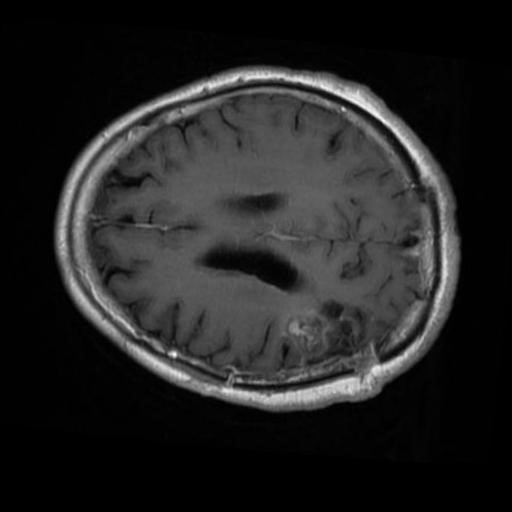
Label: brain_glioma